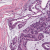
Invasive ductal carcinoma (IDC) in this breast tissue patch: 1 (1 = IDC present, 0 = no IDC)